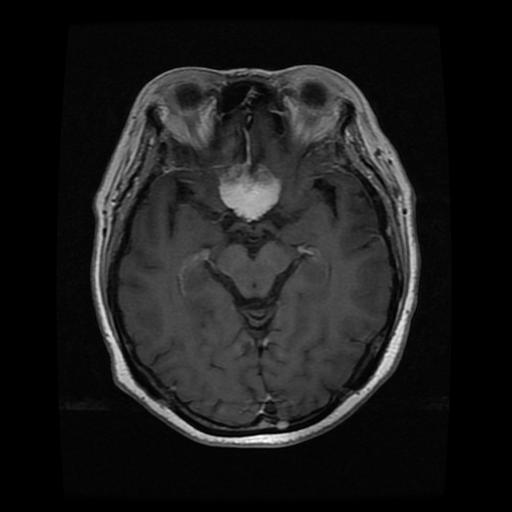
Label: meningioma